Interaction volume radius: 5 \u00c5
Interaction volume height: 15 \u00c5
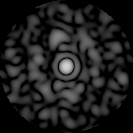
Disorder parameter: 0.8064